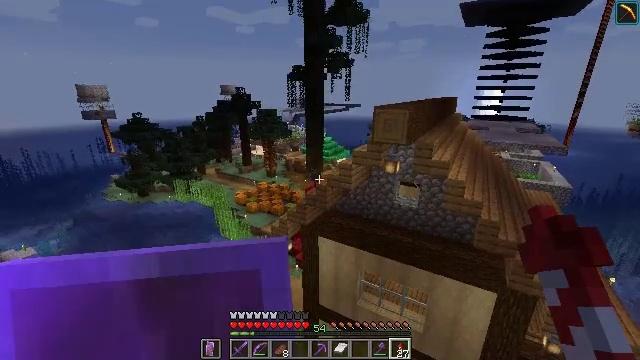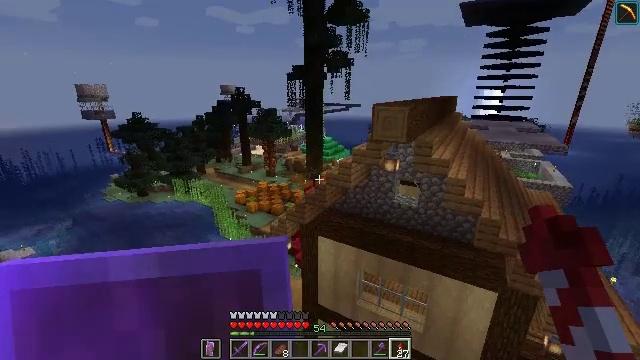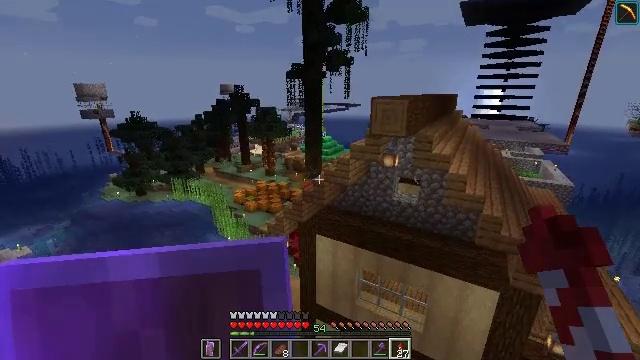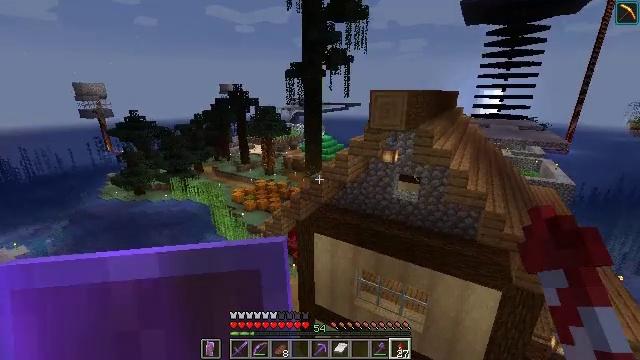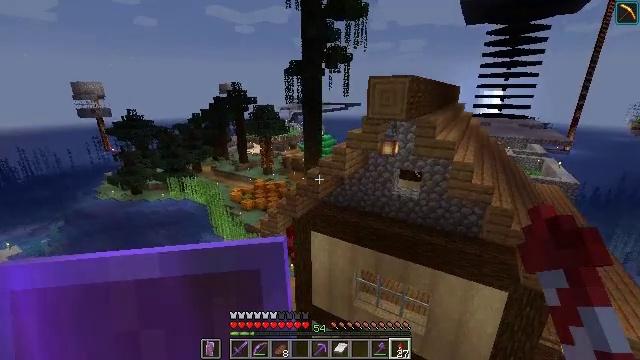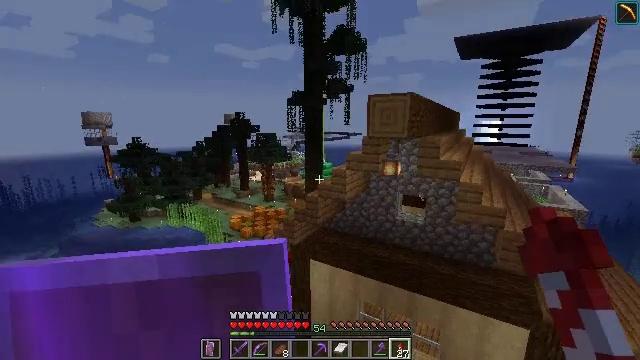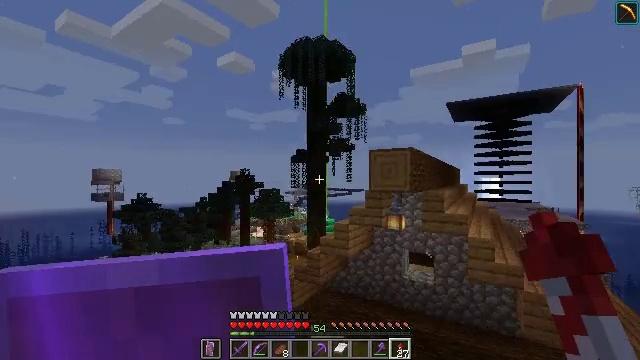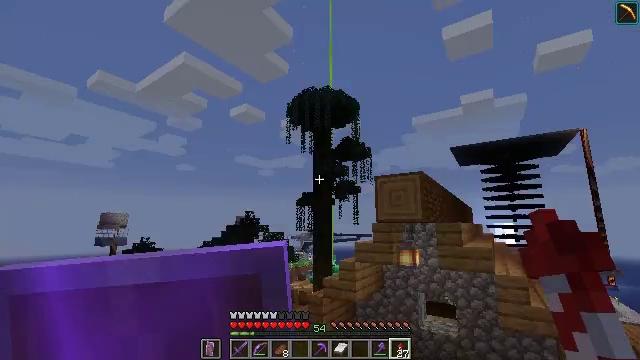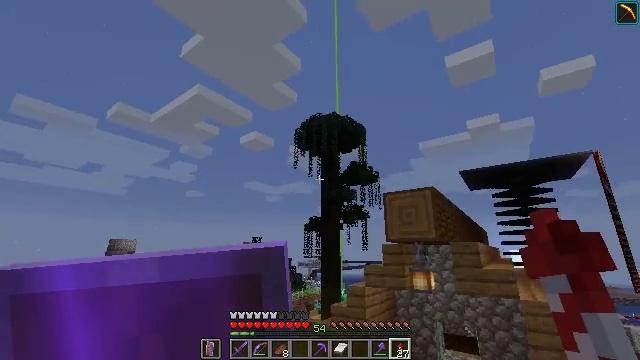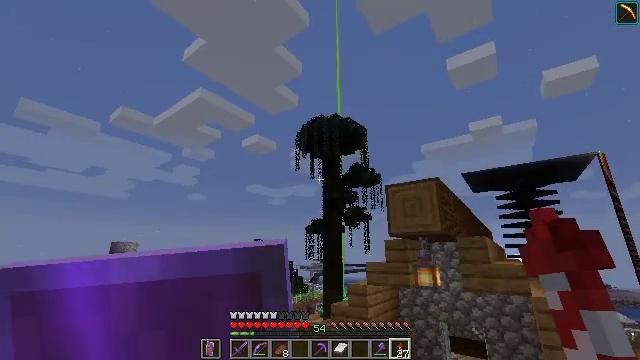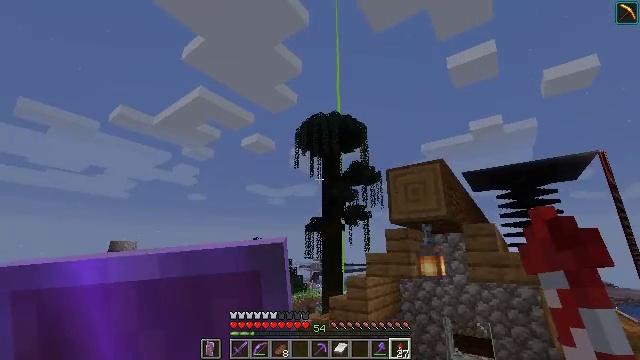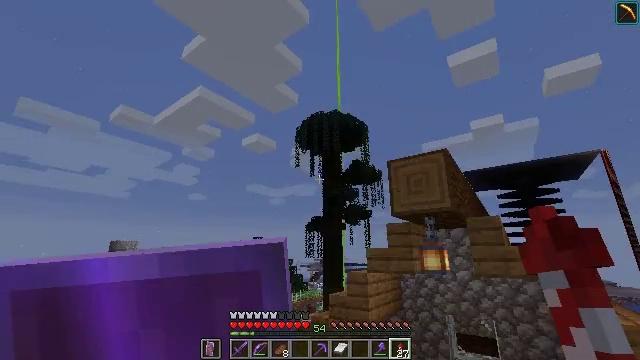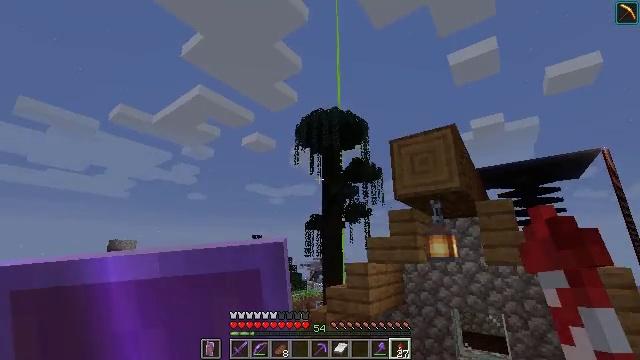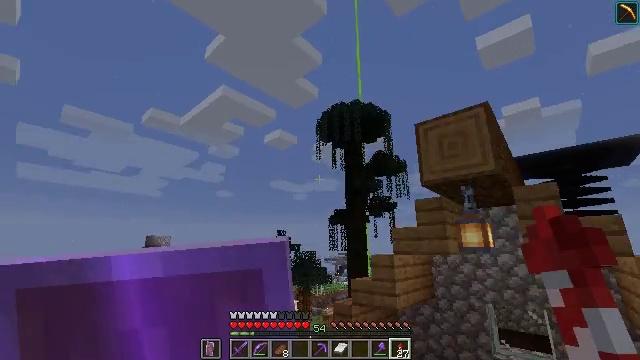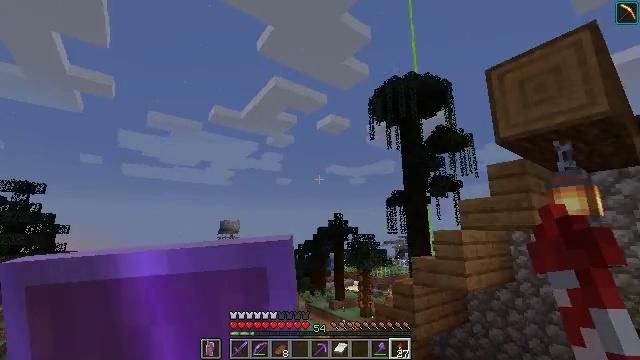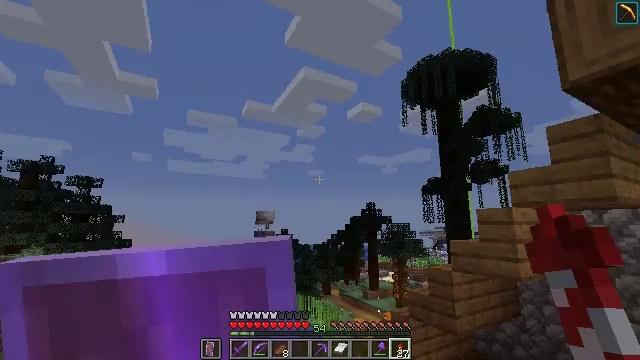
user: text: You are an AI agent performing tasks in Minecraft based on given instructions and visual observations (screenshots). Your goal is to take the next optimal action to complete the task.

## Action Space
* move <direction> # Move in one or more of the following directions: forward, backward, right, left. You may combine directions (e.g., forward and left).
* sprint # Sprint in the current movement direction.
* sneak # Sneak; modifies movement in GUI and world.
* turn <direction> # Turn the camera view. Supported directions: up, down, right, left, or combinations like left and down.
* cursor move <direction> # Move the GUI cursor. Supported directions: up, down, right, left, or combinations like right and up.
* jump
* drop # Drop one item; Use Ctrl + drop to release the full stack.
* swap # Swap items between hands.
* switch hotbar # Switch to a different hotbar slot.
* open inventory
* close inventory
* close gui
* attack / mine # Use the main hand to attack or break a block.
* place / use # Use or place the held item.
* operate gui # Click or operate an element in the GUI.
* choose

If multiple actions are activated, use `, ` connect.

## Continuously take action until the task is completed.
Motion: motion action
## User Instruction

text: Open the crafting table to make paper.
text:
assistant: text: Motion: no_op
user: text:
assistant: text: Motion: no_op
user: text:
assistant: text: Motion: no_op
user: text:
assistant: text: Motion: no_op
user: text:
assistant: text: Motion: turn up
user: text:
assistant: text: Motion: turn up
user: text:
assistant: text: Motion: turn left and up
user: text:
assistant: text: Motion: turn left and up
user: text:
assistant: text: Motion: no_op
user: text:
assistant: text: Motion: no_op
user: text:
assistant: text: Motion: no_op
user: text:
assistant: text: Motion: no_op
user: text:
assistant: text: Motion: turn left and down
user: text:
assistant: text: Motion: turn left and down
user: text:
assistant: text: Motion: turn left and down
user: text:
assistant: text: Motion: no_op
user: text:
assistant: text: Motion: no_op
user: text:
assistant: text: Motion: no_op
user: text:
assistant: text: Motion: no_op
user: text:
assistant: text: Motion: no_op
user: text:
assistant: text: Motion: no_op
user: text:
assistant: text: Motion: no_op
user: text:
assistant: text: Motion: turn right and down
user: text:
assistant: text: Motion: turn right and down
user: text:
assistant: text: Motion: turn right and down
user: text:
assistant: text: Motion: turn right and down
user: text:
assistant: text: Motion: no_op
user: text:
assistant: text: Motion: no_op
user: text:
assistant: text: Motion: no_op
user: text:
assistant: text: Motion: no_op